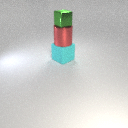
large cyan rubber cube below large red metal cylinder